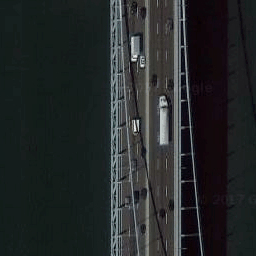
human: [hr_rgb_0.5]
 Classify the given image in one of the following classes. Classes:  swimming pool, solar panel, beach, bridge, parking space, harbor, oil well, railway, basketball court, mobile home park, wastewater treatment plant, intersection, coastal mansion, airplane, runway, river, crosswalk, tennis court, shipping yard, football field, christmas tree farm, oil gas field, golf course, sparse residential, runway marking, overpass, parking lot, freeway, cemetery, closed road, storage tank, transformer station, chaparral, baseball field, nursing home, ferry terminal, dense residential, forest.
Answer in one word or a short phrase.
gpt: bridge